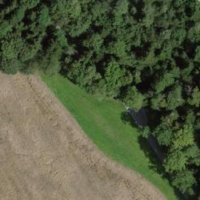
EUNIS habitat code: 45
Species observed at this site:
Cephalanthera damasonium
Ajuga reptans
Sorbus aucuparia